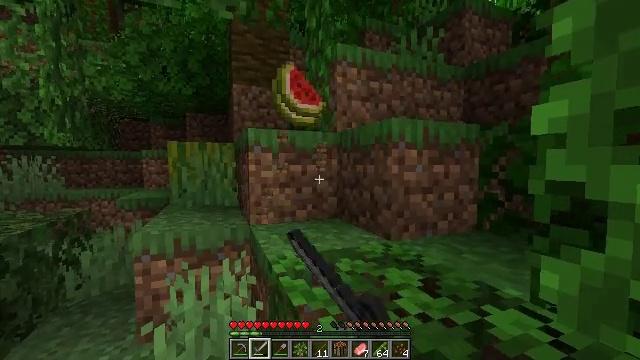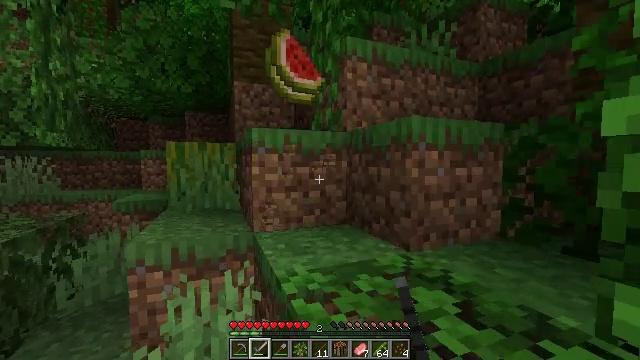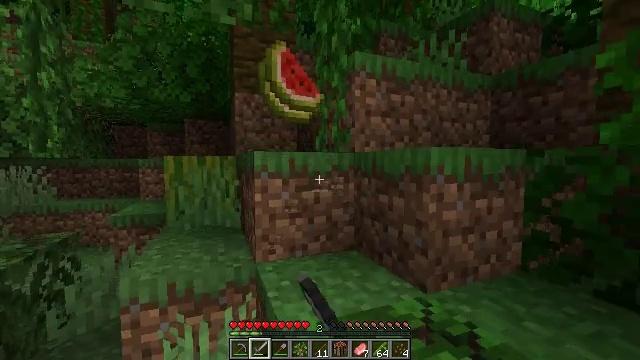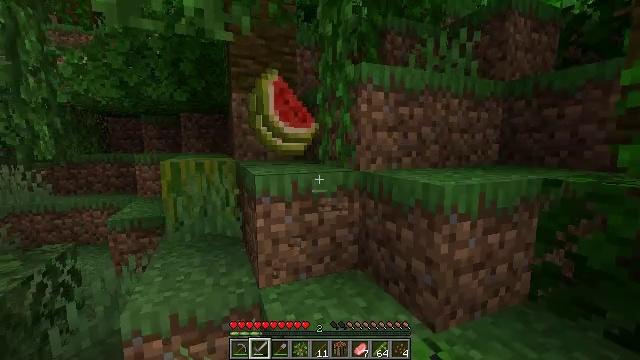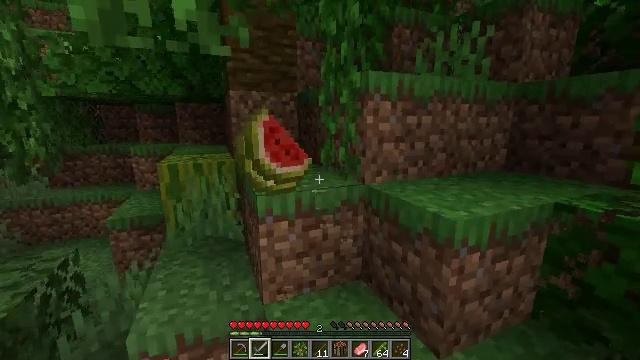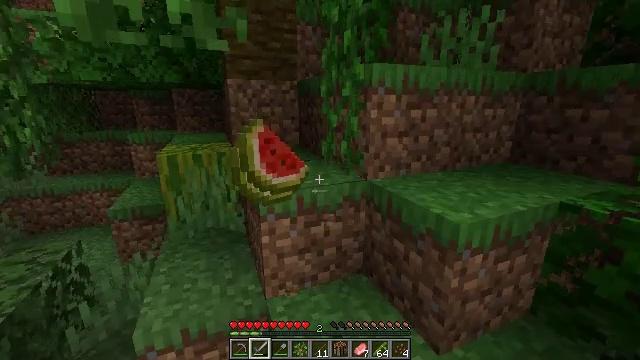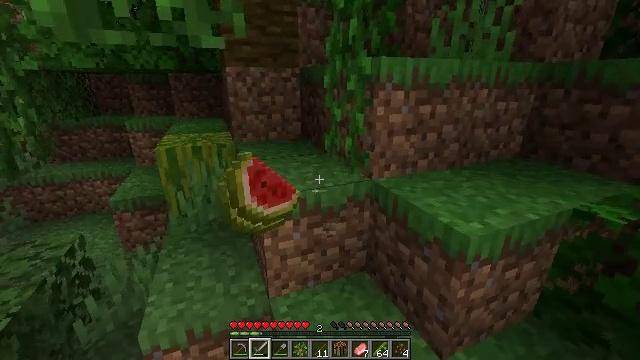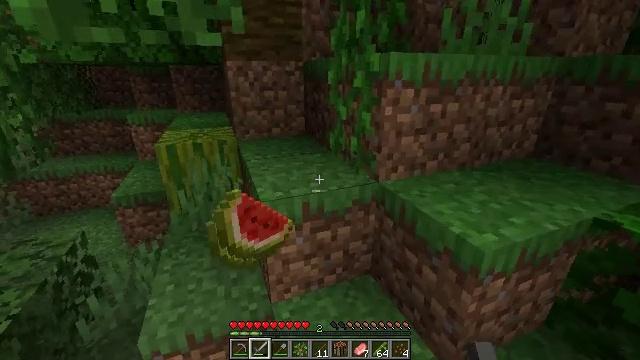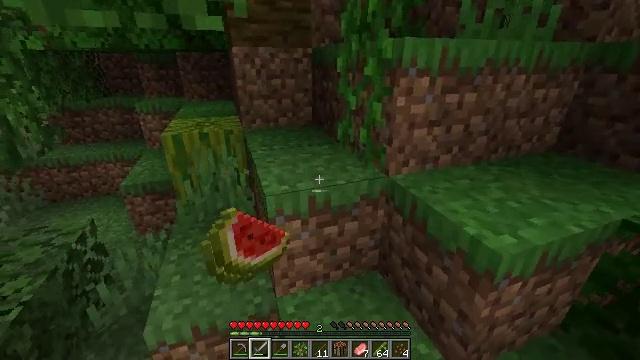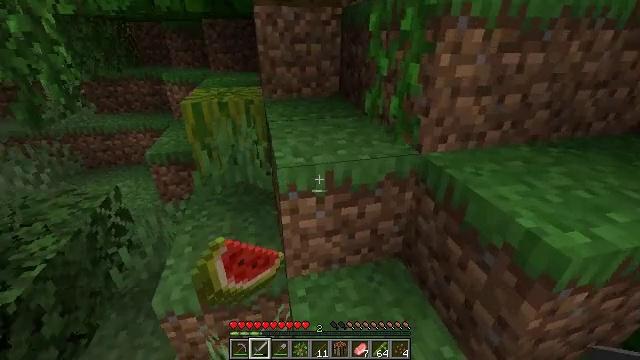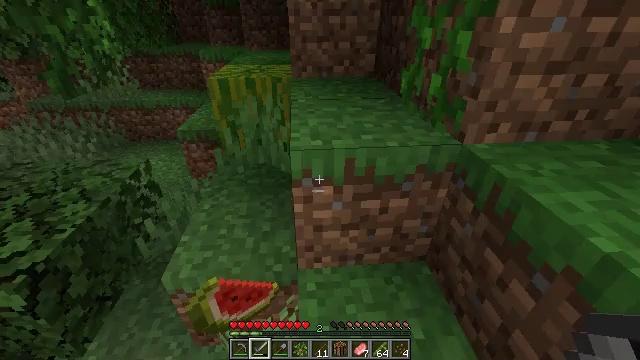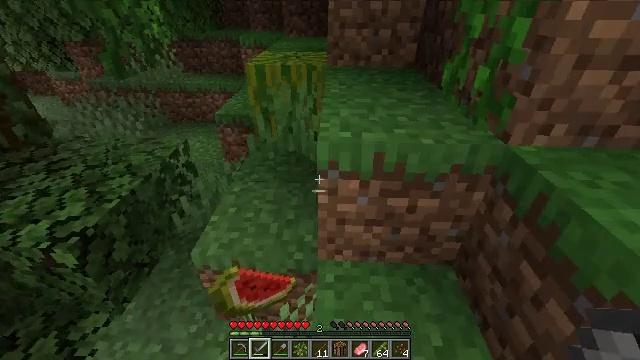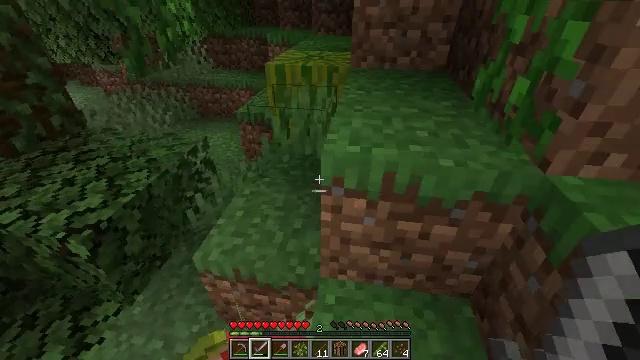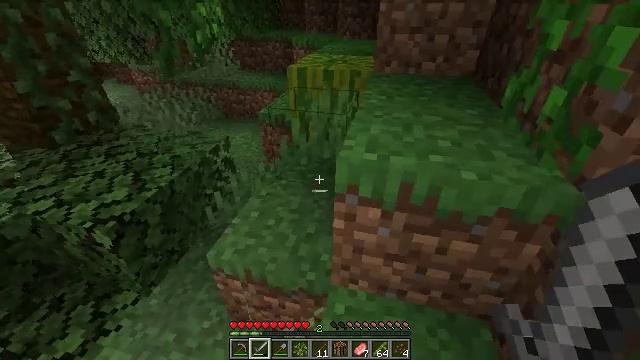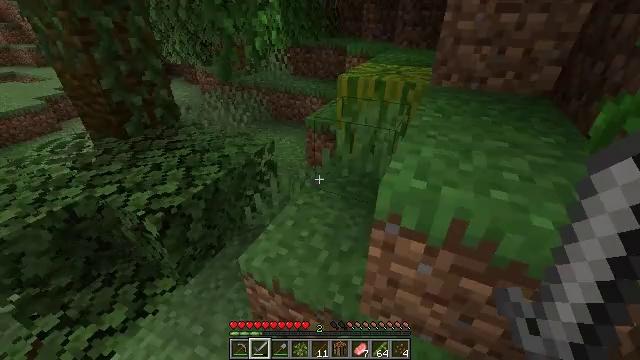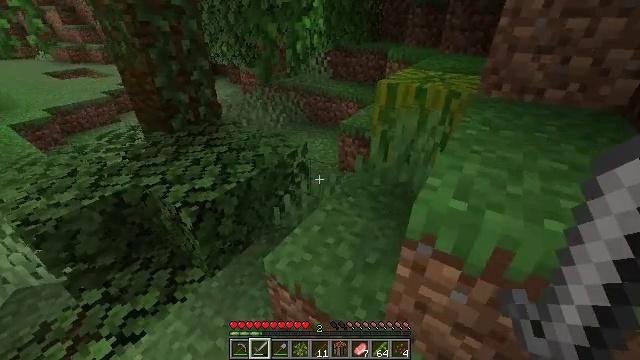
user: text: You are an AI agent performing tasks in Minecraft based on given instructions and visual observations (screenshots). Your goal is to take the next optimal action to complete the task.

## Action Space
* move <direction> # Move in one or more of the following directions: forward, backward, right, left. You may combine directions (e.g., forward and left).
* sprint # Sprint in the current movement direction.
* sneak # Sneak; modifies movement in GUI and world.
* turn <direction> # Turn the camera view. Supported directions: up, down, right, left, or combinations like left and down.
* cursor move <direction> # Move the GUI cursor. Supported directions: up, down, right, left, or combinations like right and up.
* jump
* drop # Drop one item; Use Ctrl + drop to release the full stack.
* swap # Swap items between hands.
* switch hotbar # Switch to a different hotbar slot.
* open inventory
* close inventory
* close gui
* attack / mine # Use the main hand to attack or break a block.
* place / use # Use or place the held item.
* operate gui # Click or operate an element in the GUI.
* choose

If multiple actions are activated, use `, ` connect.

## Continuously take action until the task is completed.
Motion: motion action
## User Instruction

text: Mine a melon block.
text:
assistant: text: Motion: move forward, attack / mine
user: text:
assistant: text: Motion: move forward, jump
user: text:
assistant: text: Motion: move forward, turn down, jump
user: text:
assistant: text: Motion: move forward, turn down, jump
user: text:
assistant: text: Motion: move forward and move right, turn down, jump
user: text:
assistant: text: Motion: move forward and move right, turn down, jump
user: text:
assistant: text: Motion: move forward and move right, turn down
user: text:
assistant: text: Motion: move forward and move right, turn left and down
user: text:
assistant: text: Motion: move forward and move right, turn left and down
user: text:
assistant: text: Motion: move forward, turn left and down
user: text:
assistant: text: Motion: turn left and down
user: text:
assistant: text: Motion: turn left
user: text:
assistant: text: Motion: turn left
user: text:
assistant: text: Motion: move forward, turn left and up
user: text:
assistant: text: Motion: move forward, turn left
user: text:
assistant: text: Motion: move forward, turn left
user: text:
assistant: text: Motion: move forward, turn left
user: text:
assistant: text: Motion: move forward, turn left
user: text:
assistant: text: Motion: turn left
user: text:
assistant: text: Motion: no_op
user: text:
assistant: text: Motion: no_op
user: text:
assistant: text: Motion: move forward, turn right and up
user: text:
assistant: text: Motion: move forward, turn right and up
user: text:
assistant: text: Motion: move forward, turn right and up
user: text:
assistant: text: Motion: move forward, turn right
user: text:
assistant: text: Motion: turn right, attack / mine
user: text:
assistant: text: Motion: attack / mine
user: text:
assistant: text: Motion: turn left, attack / mine
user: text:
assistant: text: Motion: turn left, attack / mine
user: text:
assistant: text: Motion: turn left and down, attack / mine